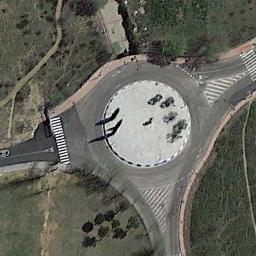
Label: roundabout